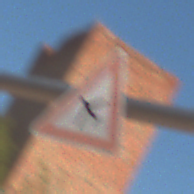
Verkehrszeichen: FlugbetriebRechts
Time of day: MorningAfternoon
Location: Outdoor (Nature)
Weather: Clear
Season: Summer
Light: Natural